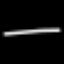
Label: line